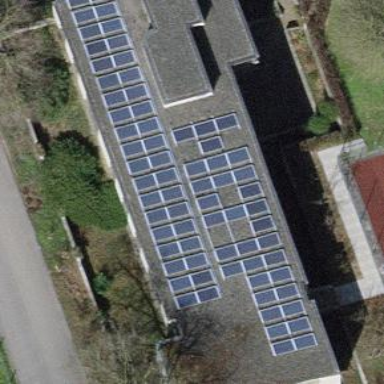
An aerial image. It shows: Solar photovoltaic panel generator.